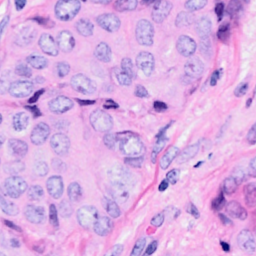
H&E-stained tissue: Breast